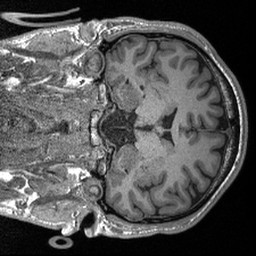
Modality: T1w
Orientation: coronal
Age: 27
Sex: male